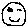
Label: smiley face